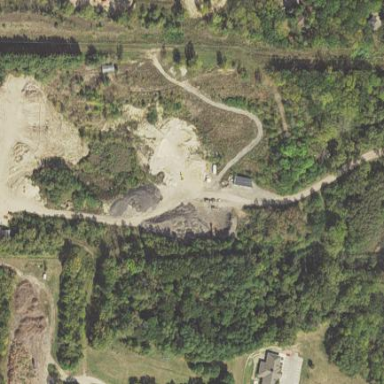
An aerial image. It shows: Quarry area where gravel is extracted.